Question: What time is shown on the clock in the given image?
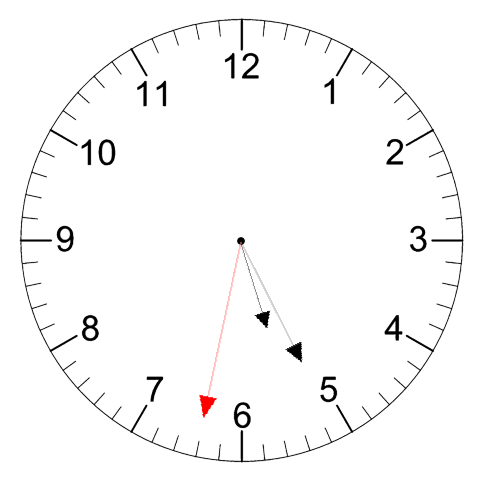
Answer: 05:25:32